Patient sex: M
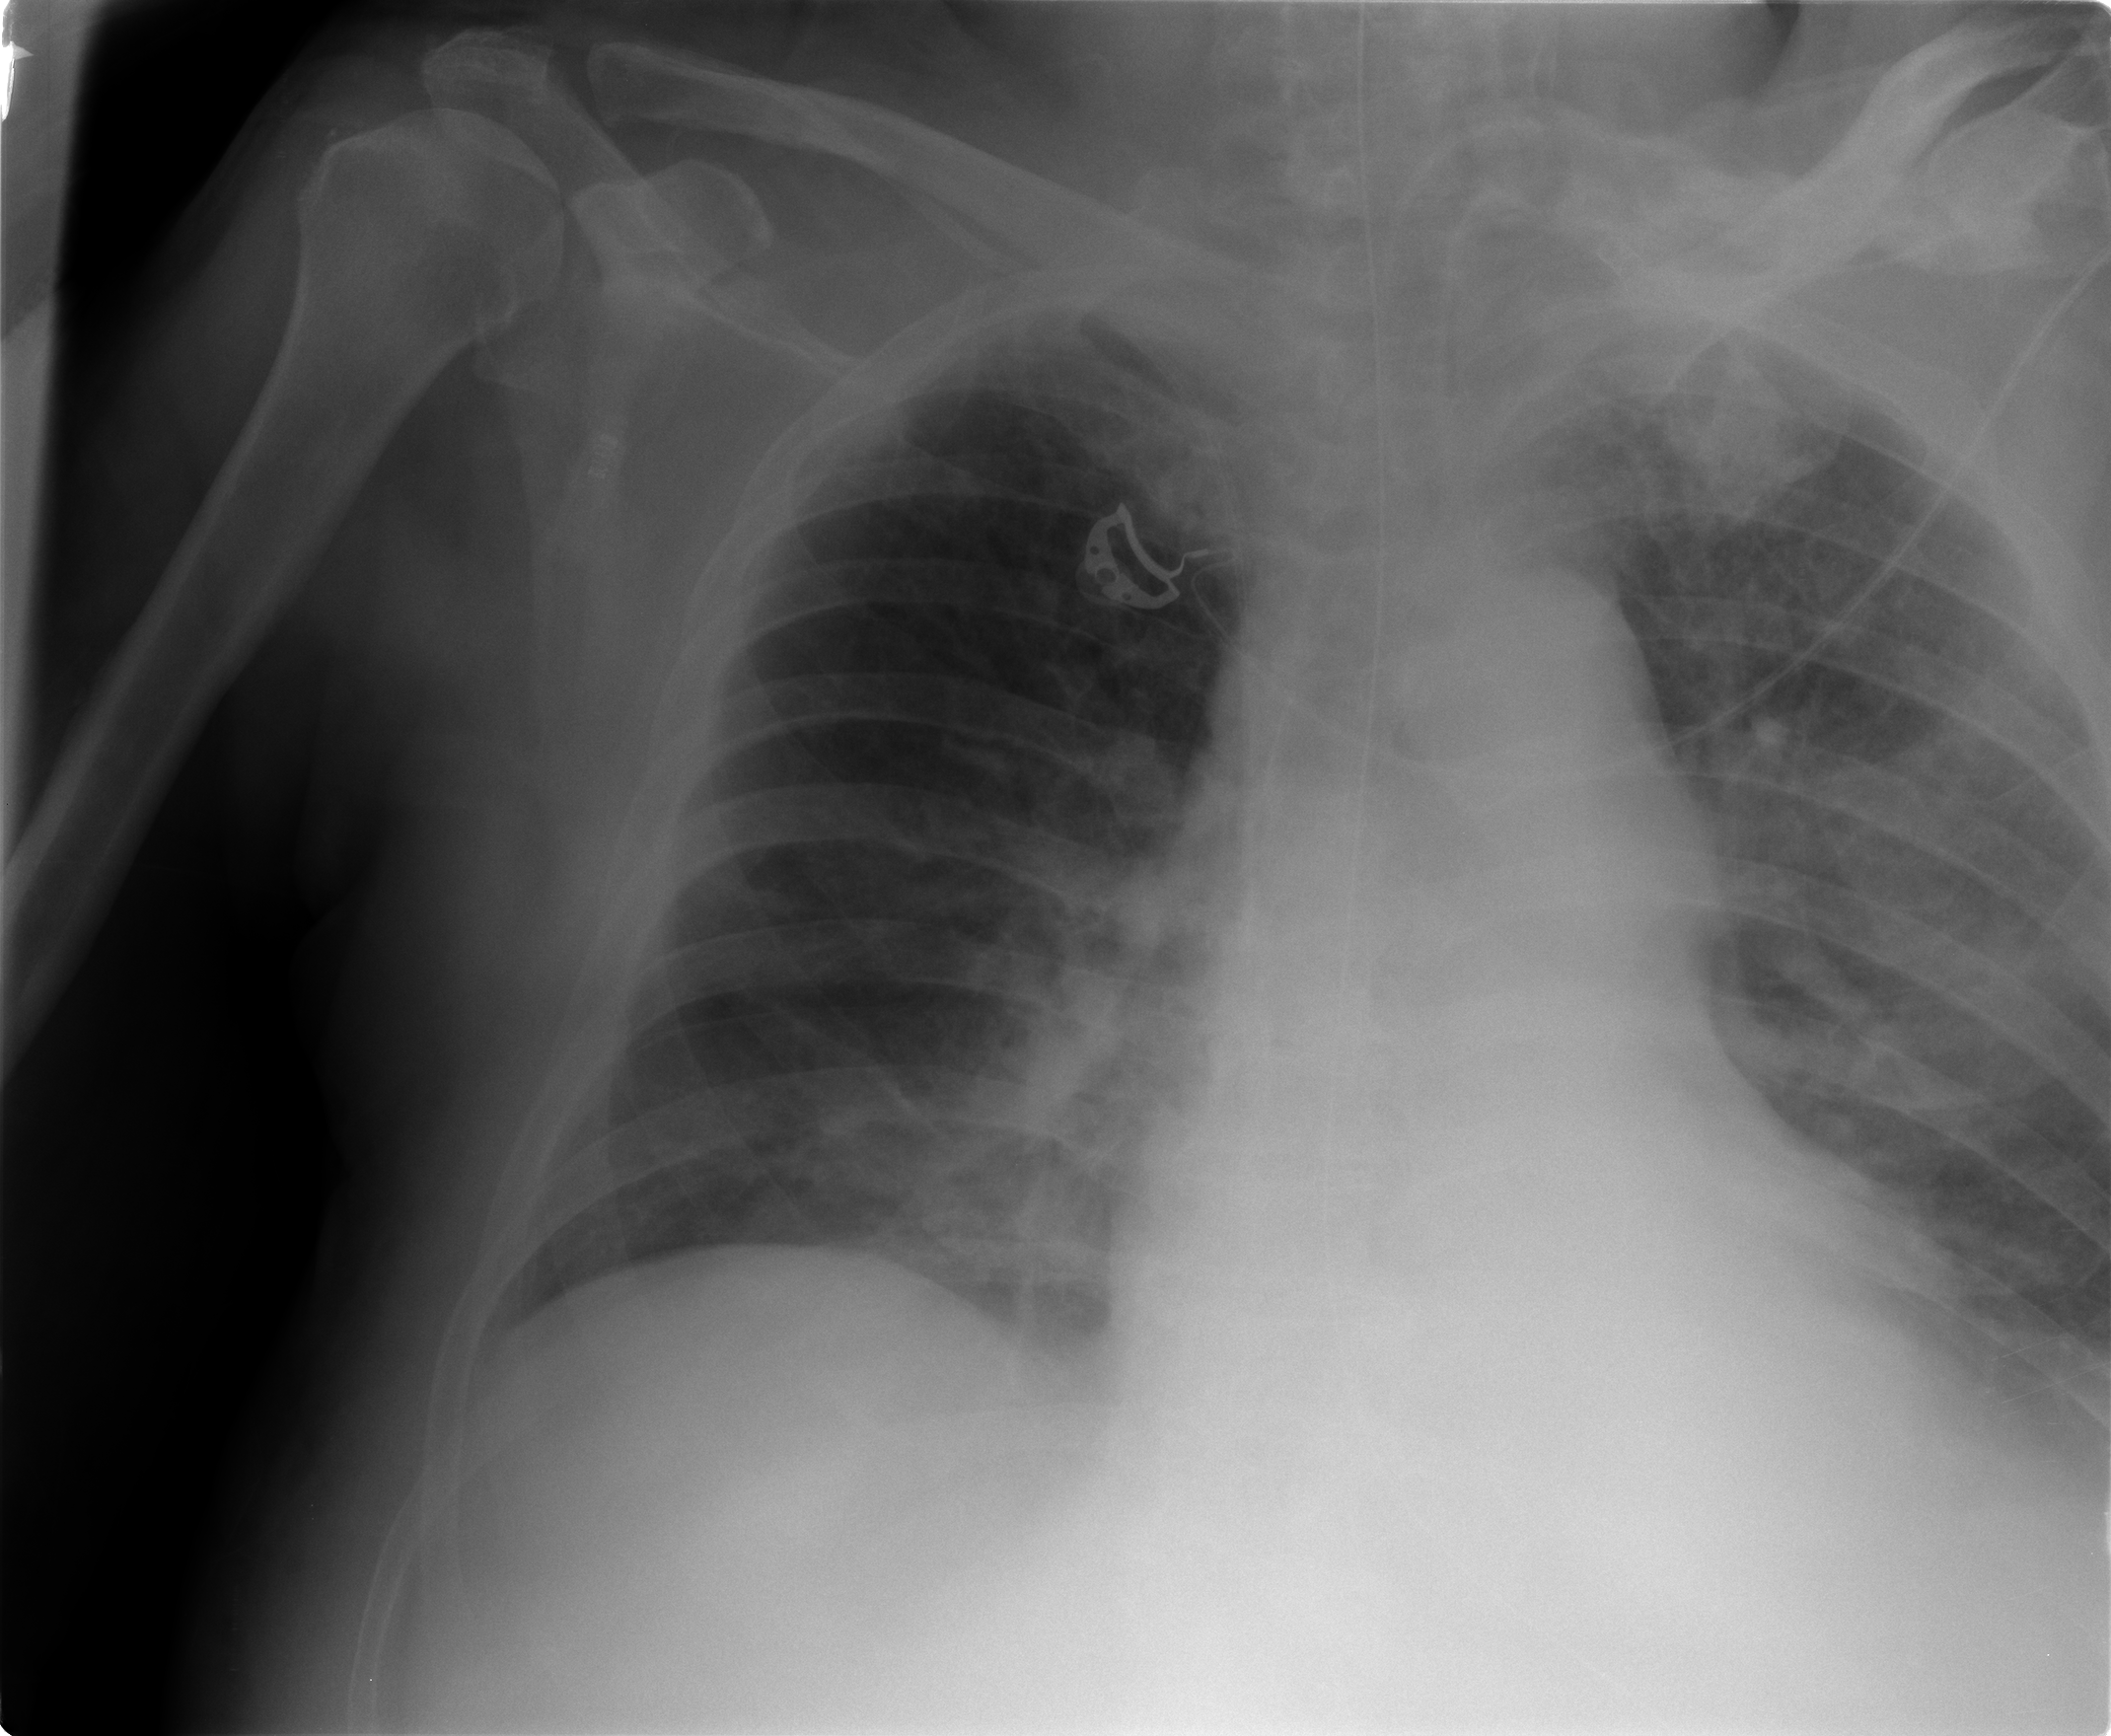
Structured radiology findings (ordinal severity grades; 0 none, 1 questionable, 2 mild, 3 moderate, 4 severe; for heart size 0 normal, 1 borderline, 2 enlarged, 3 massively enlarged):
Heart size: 2
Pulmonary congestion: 2
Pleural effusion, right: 1
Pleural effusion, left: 2
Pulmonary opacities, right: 1
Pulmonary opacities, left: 2
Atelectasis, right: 2
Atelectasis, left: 2